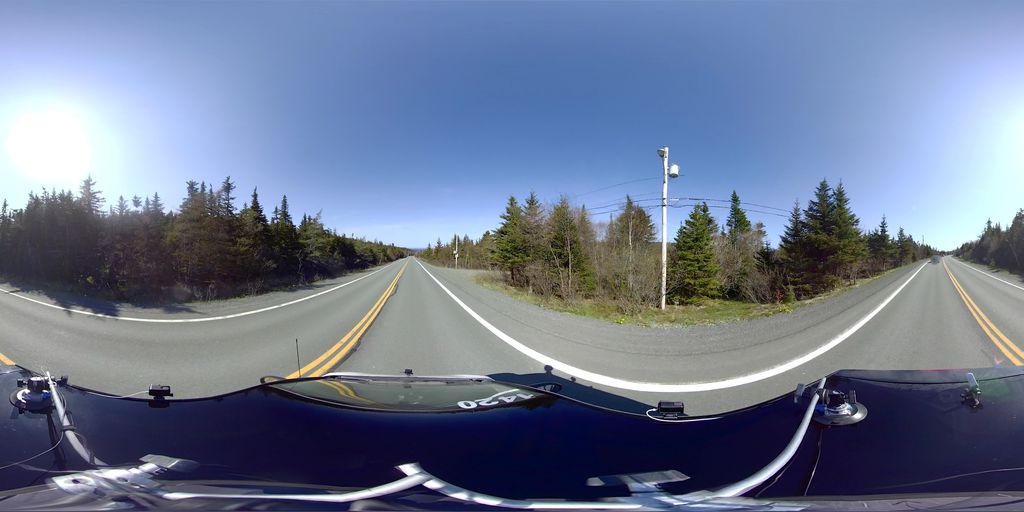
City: st_johns